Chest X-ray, PA view. Patient: 63 years old, sex M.
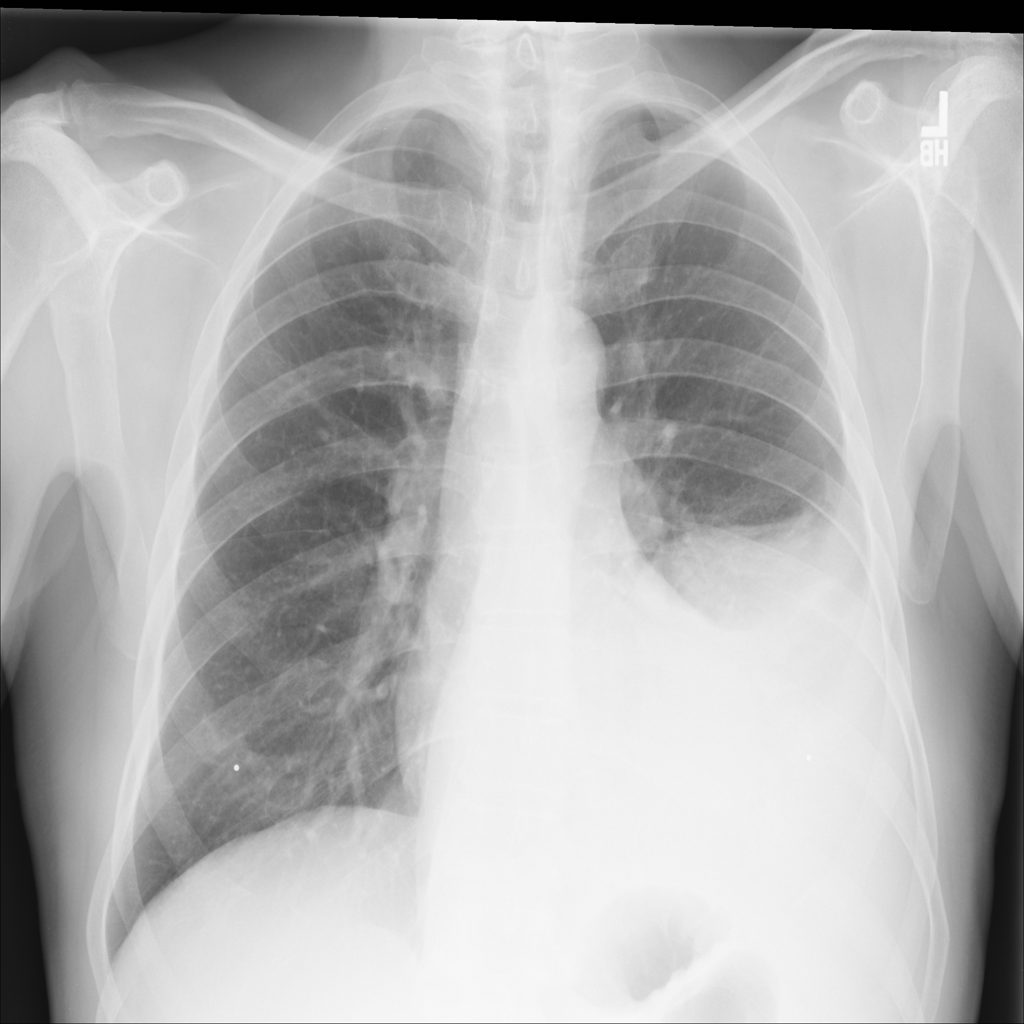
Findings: Effusion